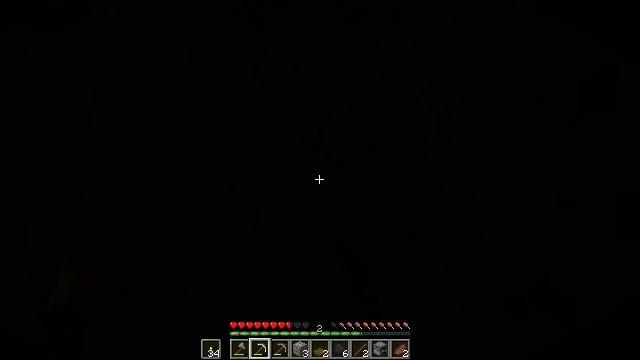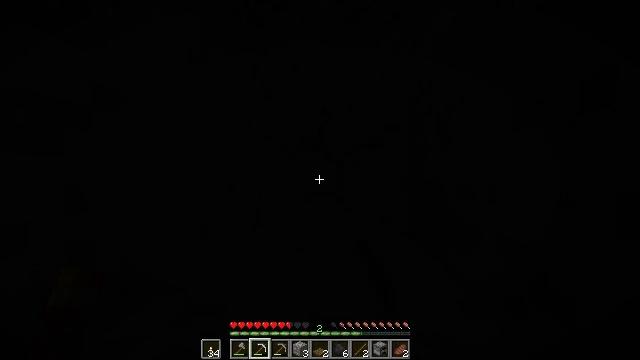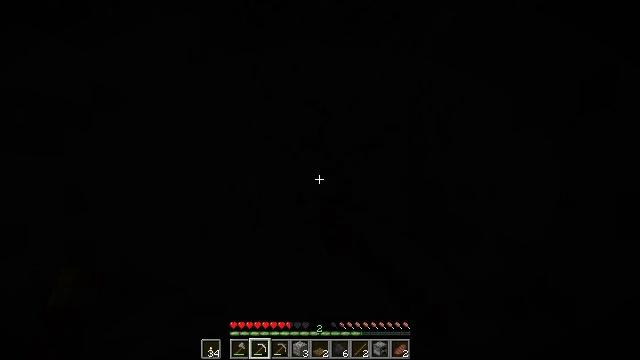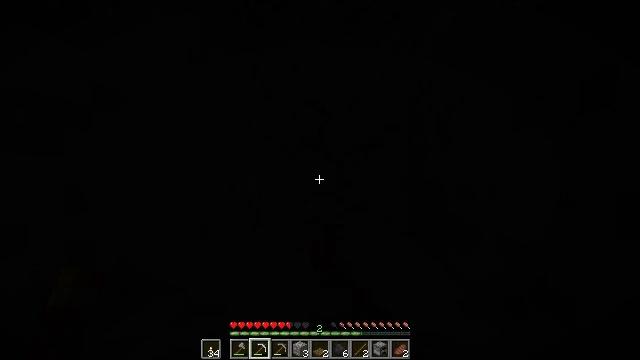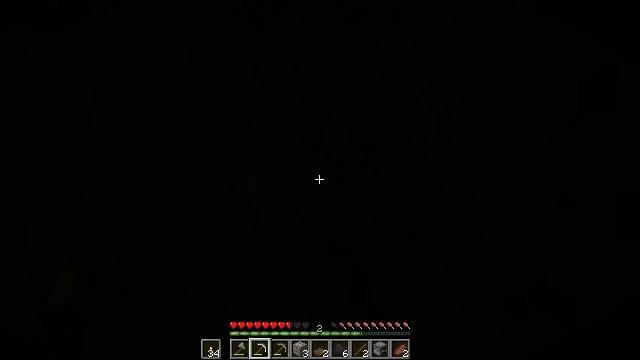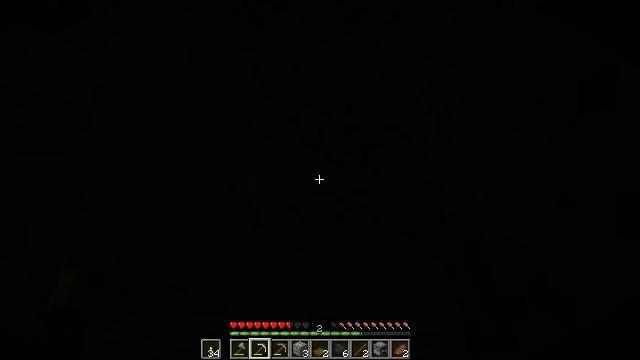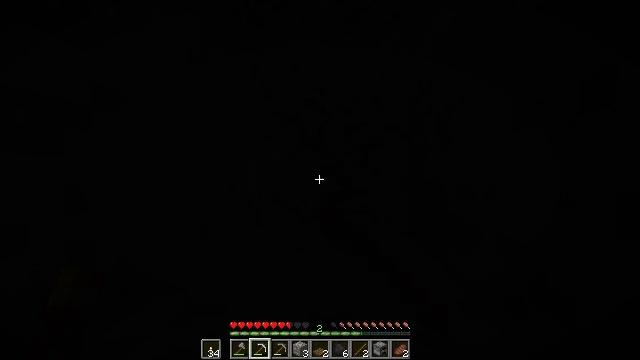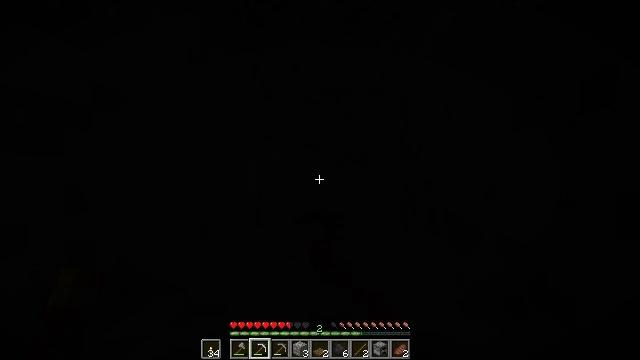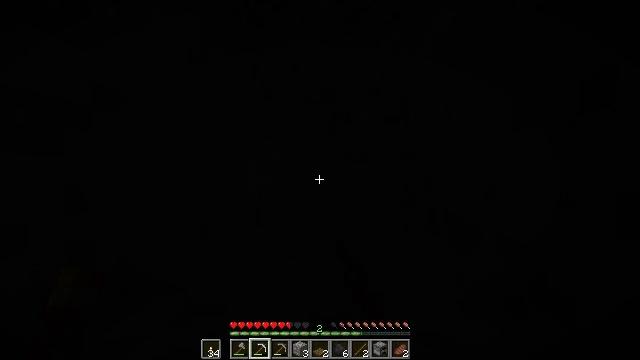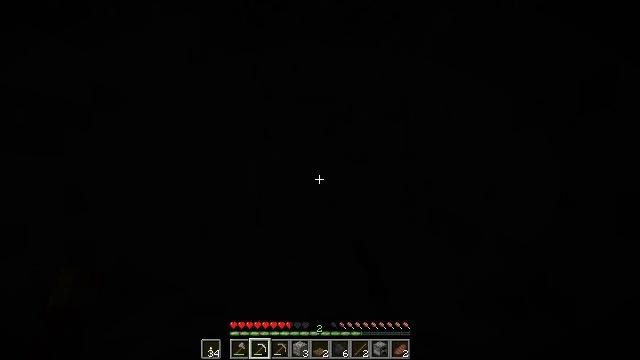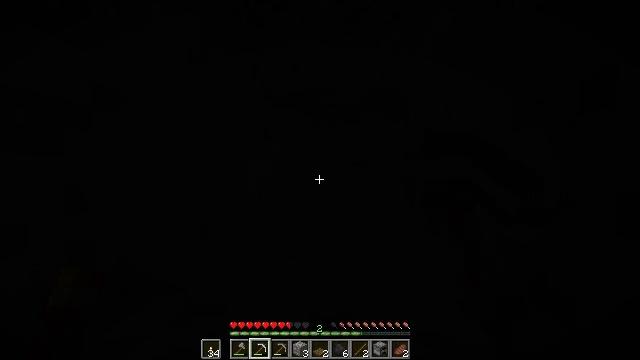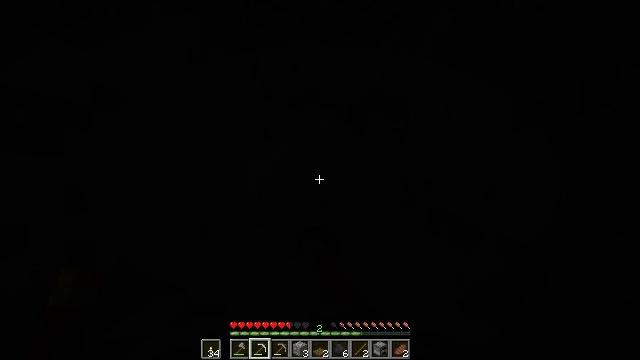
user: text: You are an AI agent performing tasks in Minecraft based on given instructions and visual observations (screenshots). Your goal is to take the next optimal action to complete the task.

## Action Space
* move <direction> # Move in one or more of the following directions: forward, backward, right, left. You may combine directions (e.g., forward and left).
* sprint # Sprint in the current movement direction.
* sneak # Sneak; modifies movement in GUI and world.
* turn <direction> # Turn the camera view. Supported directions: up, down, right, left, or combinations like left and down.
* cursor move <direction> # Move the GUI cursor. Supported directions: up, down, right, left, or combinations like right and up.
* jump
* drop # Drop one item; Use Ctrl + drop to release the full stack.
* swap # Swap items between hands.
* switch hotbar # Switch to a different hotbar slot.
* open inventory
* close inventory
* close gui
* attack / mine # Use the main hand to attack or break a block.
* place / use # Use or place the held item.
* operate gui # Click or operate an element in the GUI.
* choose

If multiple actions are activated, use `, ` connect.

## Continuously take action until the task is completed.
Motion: motion action
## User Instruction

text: Gather gravel by digging.
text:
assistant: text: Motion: attack / mine
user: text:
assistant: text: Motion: attack / mine
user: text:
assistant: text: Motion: attack / mine
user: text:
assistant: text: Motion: attack / mine
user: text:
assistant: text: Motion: attack / mine
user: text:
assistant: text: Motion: attack / mine
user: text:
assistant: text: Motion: attack / mine
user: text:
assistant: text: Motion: attack / mine
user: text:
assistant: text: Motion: attack / mine
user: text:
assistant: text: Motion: attack / mine
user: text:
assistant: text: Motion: attack / mine
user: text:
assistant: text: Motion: attack / mine